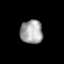
Tissue: prostate
Cell type: T cells
Senescence score: 0.7416
Nuclear area (px): 521
Mean DAPI intensity: 164.994